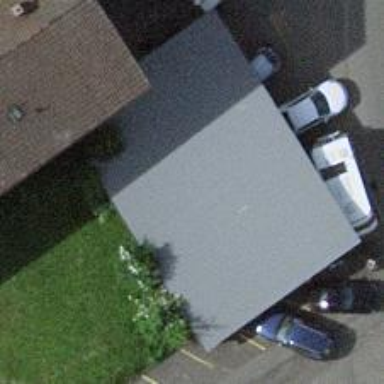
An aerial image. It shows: Car repair shop.